Question: I have the following code
'''
Public Sub ConvertImage(ByVal Filename As String, _
ByVal DesiredFormat As System.Drawing.Imaging.ImageFormat, _
ByVal NewFilename As String)
' Takes a filename and saves the file in a new format
Try
Dim imgFile As System.Drawing.Image = _
System.Drawing.Image.FromFile(Filename)
imgFile.Save(NewFilename, DesiredFormat)
Catch ex As Exception
Throw ex
End Try
End Sub
Private Sub btnPrintVC40_Click(sender As System.Object, e As System.EventArgs) Handles btnPrintVC40.Click
Dim SigName As String
Dim SigNameNew As String
SigName = "SELECT Signature FROM vw_Report_VehicleCheckFTA WHERE VCID = " & CStr(lRiskAssessID)
SigNameNew = SigName.PadLeft(SigName.Length - 4)
ConvertImage(SigName, _
System.Drawing.Imaging.ImageFormat.Jpeg, _
SigNameNew & ".jpeg")
runReport("SELECT * FROM vw_Report_VehicleCheckFTA WHERE VCID = " & CStr(lRiskAssessID), "FTAVehicleCheck2.rpt")
End Sub
'''
Basically what this should do is convert a png image to jpeg, then launch a crystal report. Instead I get the following exception:

I just can't for the life of me figure out why.
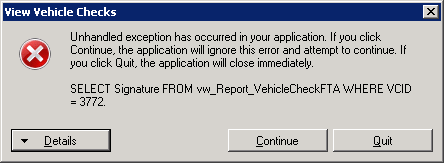
Answer: '''
SigName = "SELECT Signature FROM vw_Report_VehicleCheckFTA WHERE VCID = " & CStr(lRiskAssessID) ' lRiskAssessID is 3772 I guess
SigNameNew = SigName.PadLeft(SigName.Length - 4) 'SignameNew will become "SELECT Signature FROM vw_Report_VehicleCheckFTA WHERE VCID = 3772", PadLeft will actually do nothing at all
ConvertImage(SigName, _
System.Drawing.Imaging.ImageFormat.Jpeg, _
SigNameNew & ".jpeg")
'''
Convert Image is called with Filename "SELECT Signature FROM vw_Report_VehicleCheckFTA WHERE VCID = 3772" and I guess that's not the real filename.
You should take a look on how to get data from your database, you can't just throw some string in the air to get it ;)